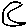
Label: moon